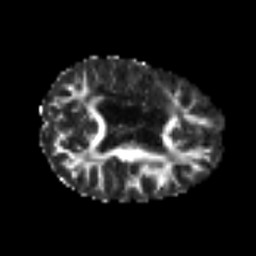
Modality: FA
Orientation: axial
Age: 31
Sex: female
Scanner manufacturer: siemens
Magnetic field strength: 3 T
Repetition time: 6.1 s
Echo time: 0.101 s